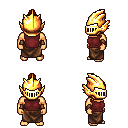
a pixel art fantasy rpg character, male body template, human, tanned skin, maroon sleeveless shirt, robe skirt, dark blonde short topknot hairstyle, gold helm, leather bracers, four views (front, back, left, right), 2x2 character sprite sheet, small pixel art, hard edges, no anti-aliasing